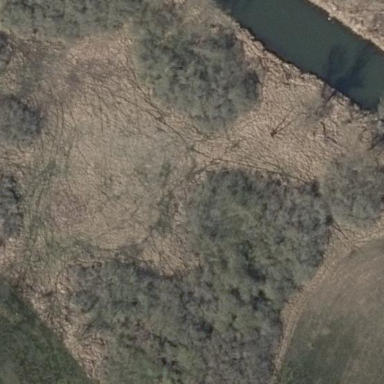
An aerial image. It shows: Deciduous broadleaved forest in wetland area. The wetland is classified as swamp.